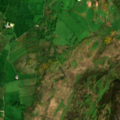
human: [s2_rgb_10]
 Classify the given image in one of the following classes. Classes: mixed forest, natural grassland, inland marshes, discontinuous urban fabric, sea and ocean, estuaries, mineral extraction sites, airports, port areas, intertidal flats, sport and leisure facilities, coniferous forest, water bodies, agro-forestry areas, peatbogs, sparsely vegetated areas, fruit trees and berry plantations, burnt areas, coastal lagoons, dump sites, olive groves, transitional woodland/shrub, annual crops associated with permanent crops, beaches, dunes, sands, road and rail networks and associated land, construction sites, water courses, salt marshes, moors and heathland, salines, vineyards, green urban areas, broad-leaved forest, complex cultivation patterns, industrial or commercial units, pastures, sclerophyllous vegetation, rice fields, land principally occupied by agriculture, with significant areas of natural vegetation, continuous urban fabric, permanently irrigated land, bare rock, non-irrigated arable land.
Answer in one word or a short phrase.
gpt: pastures, land principally occupied by agriculture, with significant areas of natural vegetation, moors and heathland